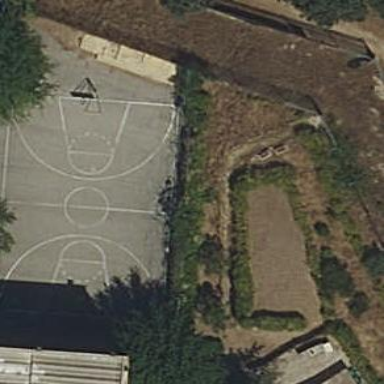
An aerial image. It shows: Basketball court in the leisure land pitch.